Question: I am using emulator of ADT. I am using the default Android virtual device in my emulator. I created a version 4.0.3.
The problem It is too slow. Sometimes i am getting a loading click when i am trying to change.of fragment.
The code i am using it is valid
What is the best configuraton of the emulator?
Which is the faster?
My actual configuration is:

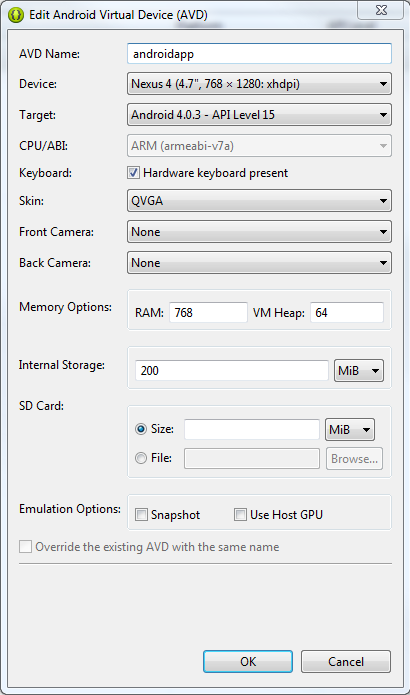
Answer: Try <URL> emulator. It is much faster than default emulator.